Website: crate-barrel
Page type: billing-address
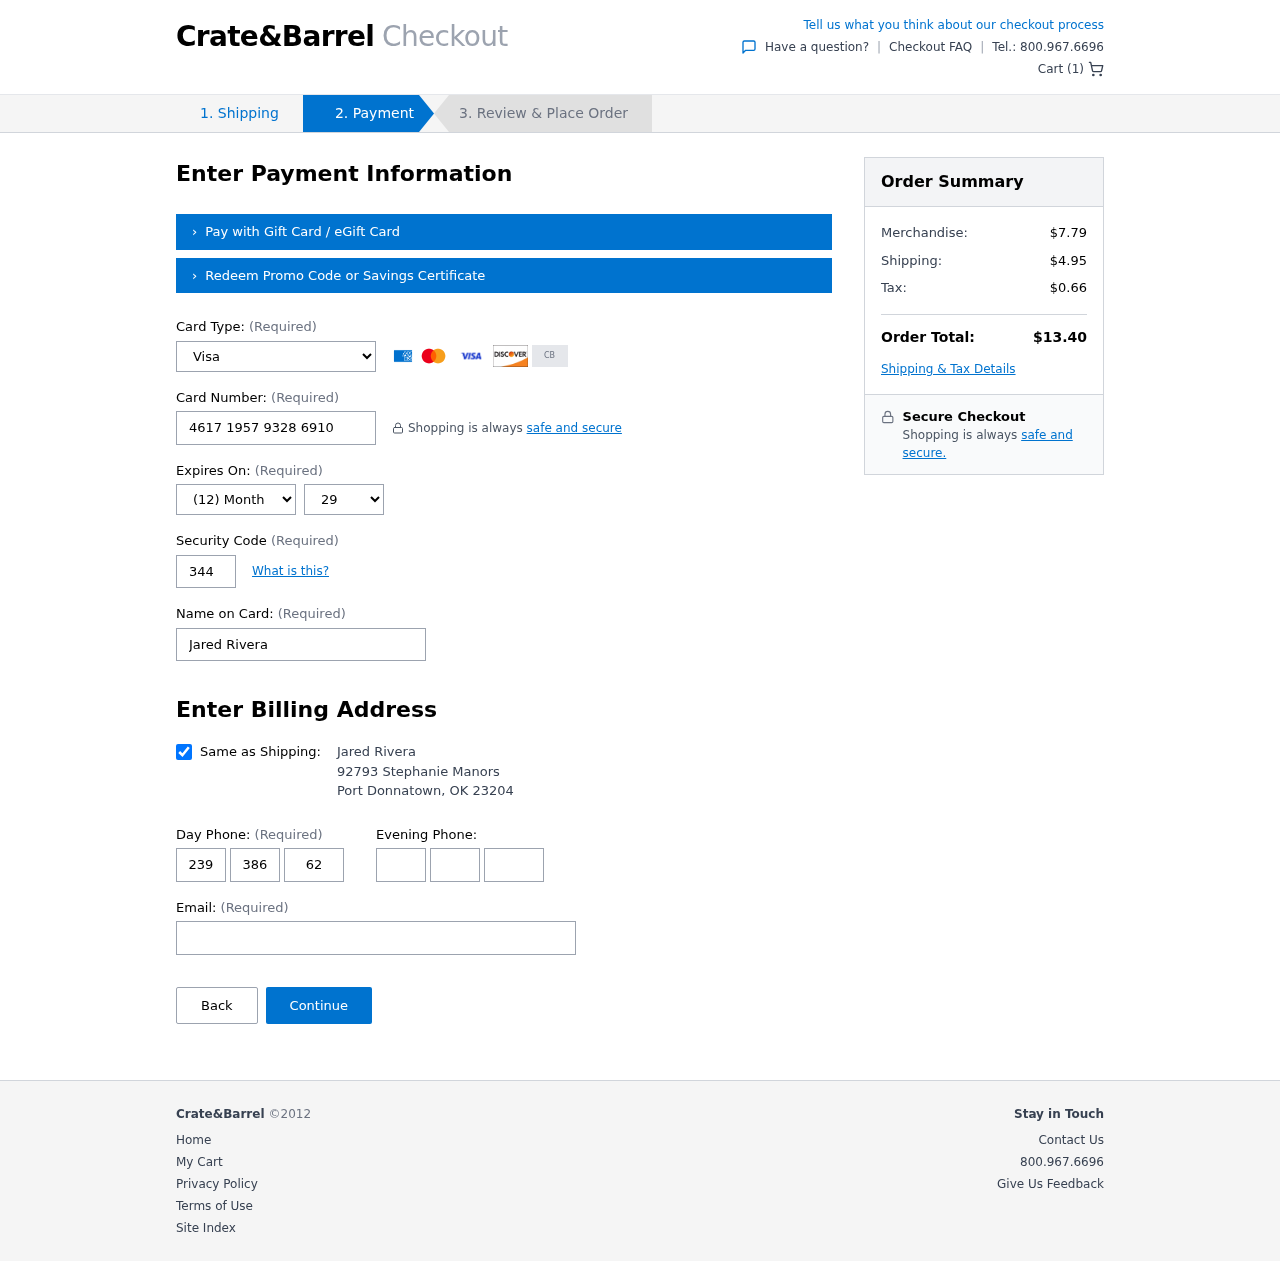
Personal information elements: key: PII_CARD_CVV
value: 344
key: PII_CARD_EXPIRY_MONTH
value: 12
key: PII_CARD_EXPIRY_YEAR
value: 29
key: PII_CARD_NUMBER
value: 4617 1957 9328 6910
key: PII_CARD_TYPE
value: Visa
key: PII_CITY
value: Port Donnatown
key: PII_EMAIL
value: jared.rivera@gmail.com
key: PII_FULLNAME
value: Jared Rivera
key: PII_PHONE_AREA
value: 239
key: PII_PHONE_PREFIX
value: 386
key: PII_PHONE_SUFFIX
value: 6255
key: PII_POSTCODE
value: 23204
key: PII_STATE_ABBR
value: OK
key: PII_STREET
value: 92793 Stephanie Manors
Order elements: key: ORDER_NUM_ITEMS
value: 1
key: ORDER_SUBTOTAL
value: $7.79
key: ORDER_SHIPPING_COST
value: $4.95
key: ORDER_TAX
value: $0.66
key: ORDER_TOTAL
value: $13.40